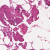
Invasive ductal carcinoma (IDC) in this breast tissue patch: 0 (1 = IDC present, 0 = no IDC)